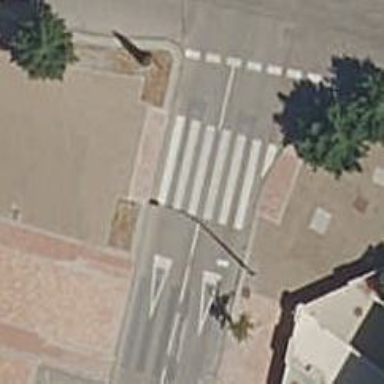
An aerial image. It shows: Marked crossing on the road.